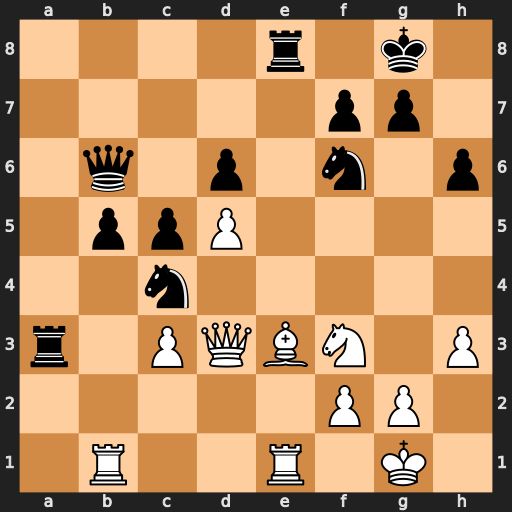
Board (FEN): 4r1k1/5pp1/1q1p1n1p/1ppP4/2n5/r1PQBN1P/5PP1/1R2R1K1
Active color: w
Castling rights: -
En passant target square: -
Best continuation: Qxc4 bxc4 Rxb6